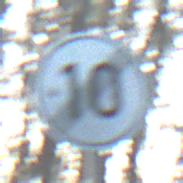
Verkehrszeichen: EndeGeschwindigkeit10
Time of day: SunriseSunset
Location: Outdoor (Nature)
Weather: Clear
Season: Winter
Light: Natural